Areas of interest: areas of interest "Sunshine Rose Grape Picking Garden"
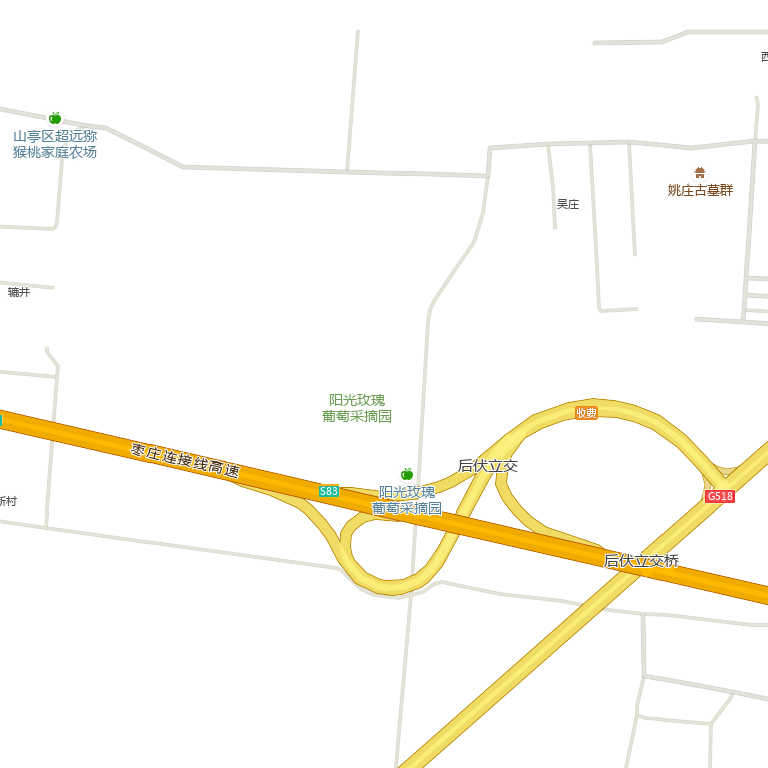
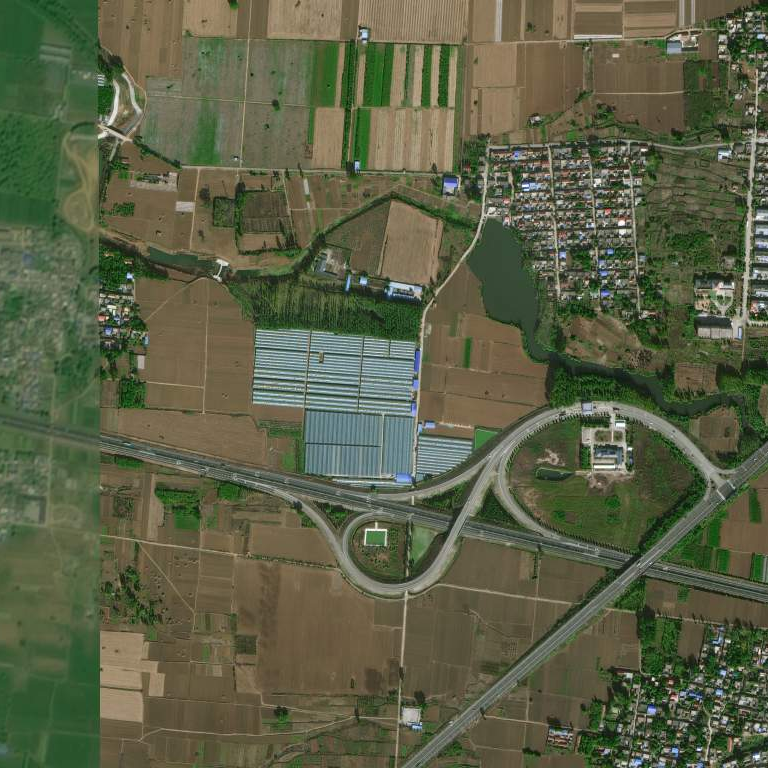